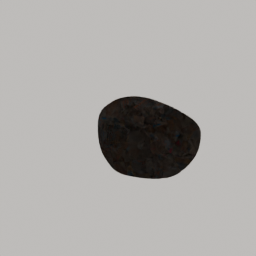
Label: architecture